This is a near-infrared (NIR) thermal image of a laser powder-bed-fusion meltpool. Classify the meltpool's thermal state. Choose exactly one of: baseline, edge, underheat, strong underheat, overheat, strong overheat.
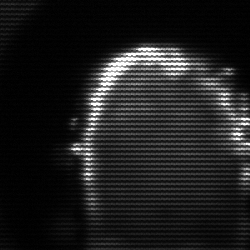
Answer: baseline